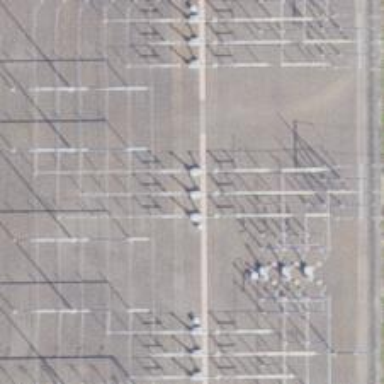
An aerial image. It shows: Switch used for power control.